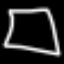
Label: square